Question: i am creating a application on extjs4

i wanted to attain the css selection mouse hover property on the textfields and combo box,the effect where.. background color can change on overcls in extjs
please help if you can't understand my question i will post it again!
Thanks
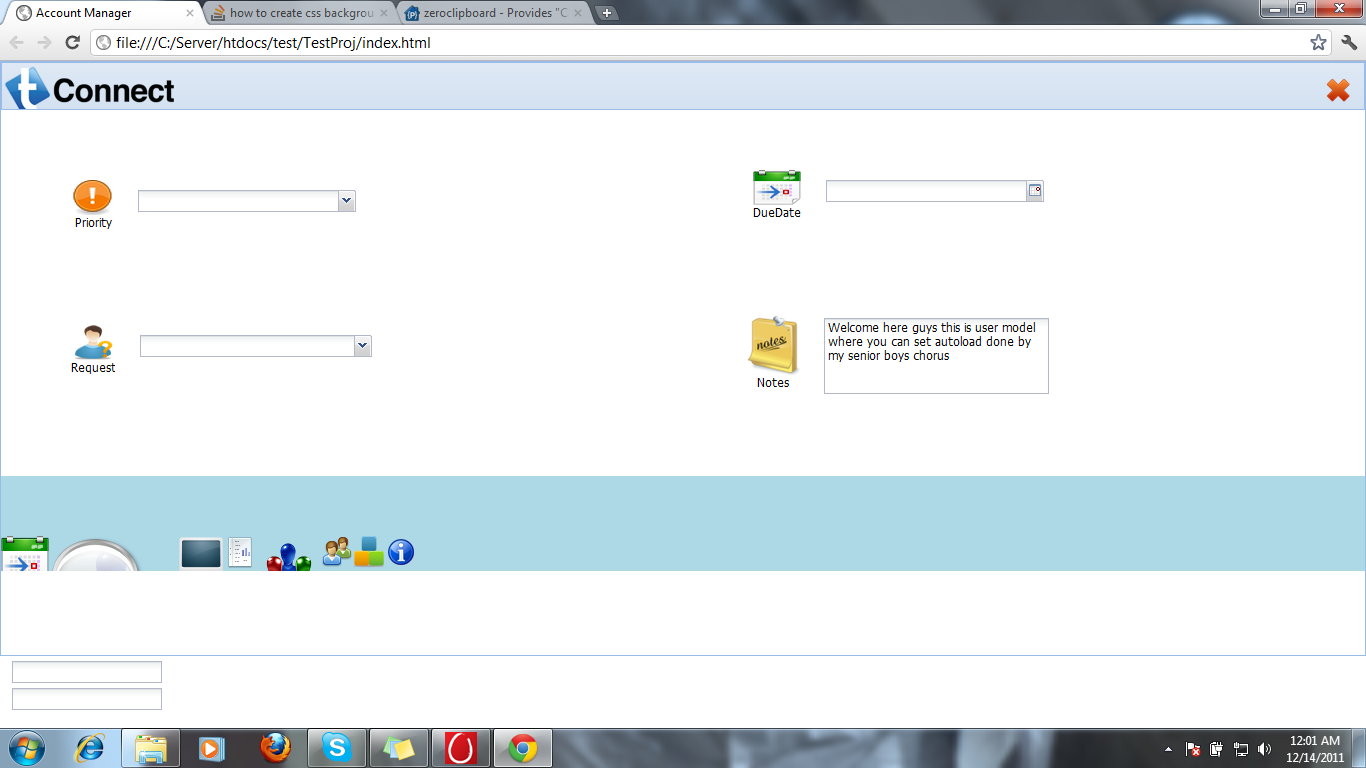
Answer: Here is how to do it:
1. On your field config add your custom css class like this: fieldCls: 'required'
2. Create your custom CSS class like this: .required:hover { background-image:none; background-color:#FFFFCC; }
3. Include your custom css file on the page